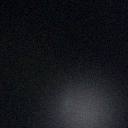
Screen state: off